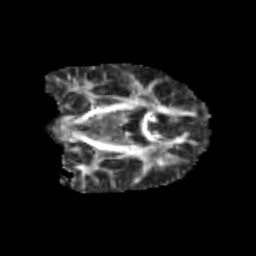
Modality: FA
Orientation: coronal
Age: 13
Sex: male
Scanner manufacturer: siemens
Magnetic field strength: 3 T
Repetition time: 3.8 s
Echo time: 0.07 s